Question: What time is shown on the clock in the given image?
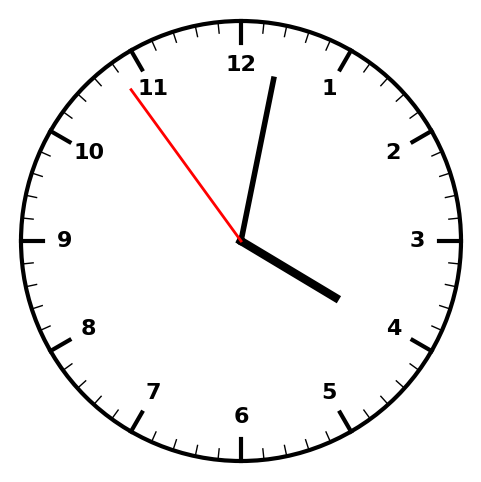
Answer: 04:01:54